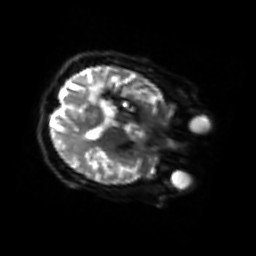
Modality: sbref
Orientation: axial
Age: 51
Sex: female
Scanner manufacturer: siemens
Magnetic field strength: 3 T
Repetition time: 3.2 s
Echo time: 0.081 s